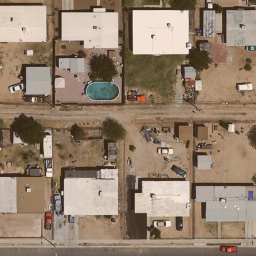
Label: mediumresidential